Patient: sex F, age 72
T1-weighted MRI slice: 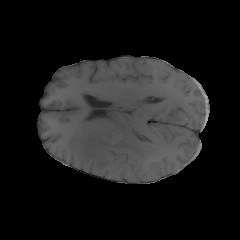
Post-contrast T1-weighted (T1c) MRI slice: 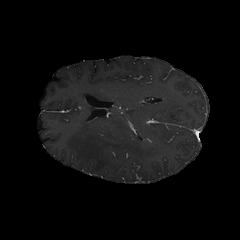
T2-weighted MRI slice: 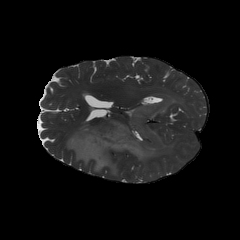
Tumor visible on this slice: yes
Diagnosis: Glioblastoma, IDH-wildtype
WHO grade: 4